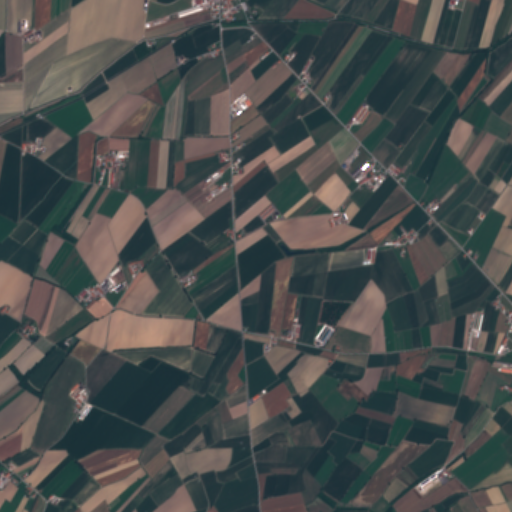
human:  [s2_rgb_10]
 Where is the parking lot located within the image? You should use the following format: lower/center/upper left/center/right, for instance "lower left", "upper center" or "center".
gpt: The parking lot is located in the upper center of the image.
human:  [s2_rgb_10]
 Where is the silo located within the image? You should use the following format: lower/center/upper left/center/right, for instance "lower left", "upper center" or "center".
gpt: The silo is located in the lower left of the image.
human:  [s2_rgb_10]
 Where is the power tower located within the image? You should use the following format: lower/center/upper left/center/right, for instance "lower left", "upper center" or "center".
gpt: There is no power tower in the image.